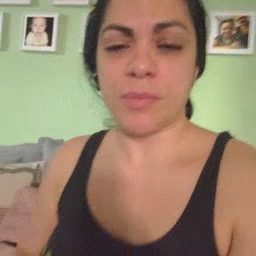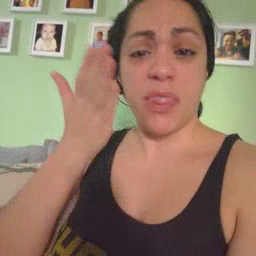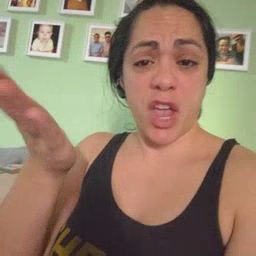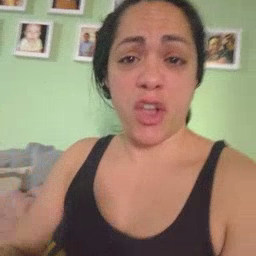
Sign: there